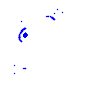
Particle: pion